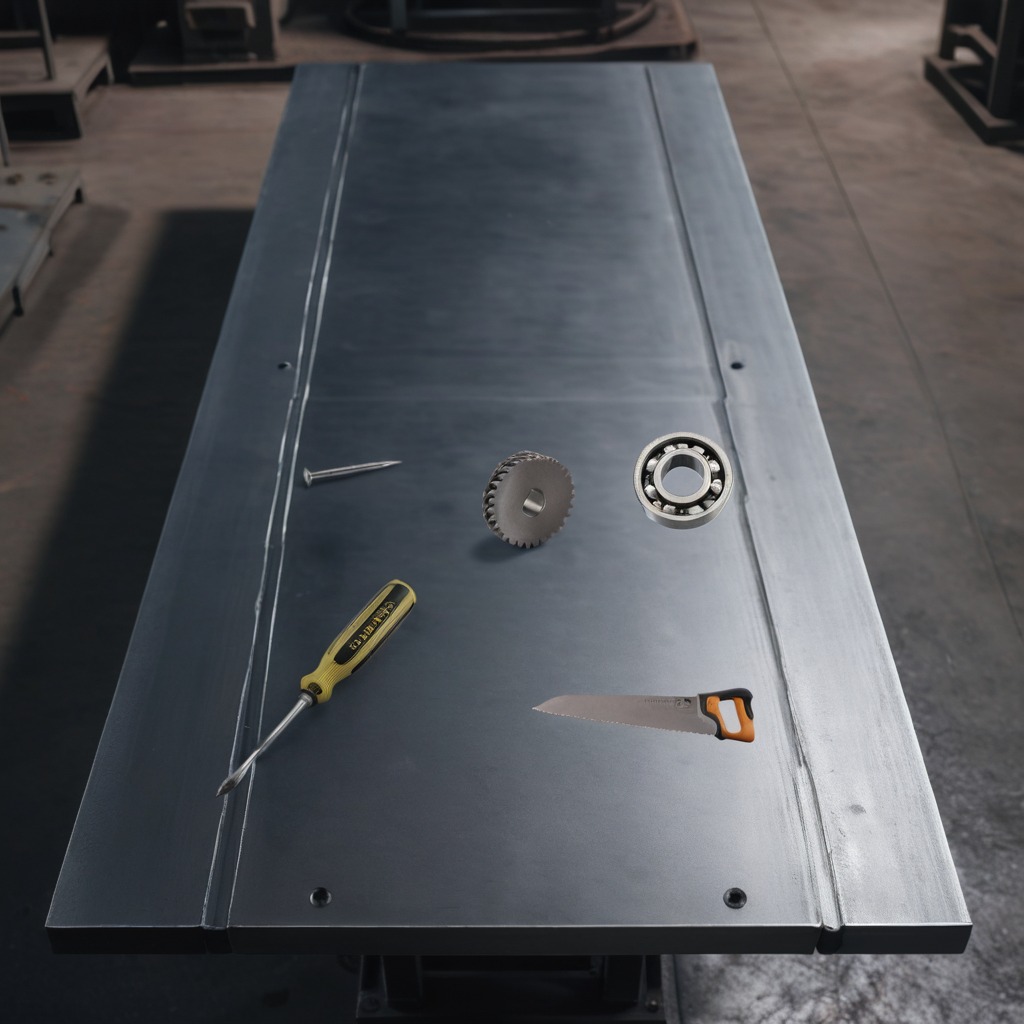
A ball bearing, a gear, an iron nail, a saw, and a screwdriver are lying on a cold steel table in a mining workshop.